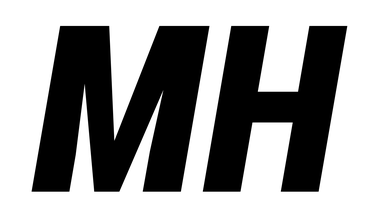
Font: Roboto-Italic_Condensed_Black_Italic